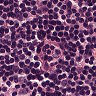
Metastatic tissue present: no